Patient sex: F
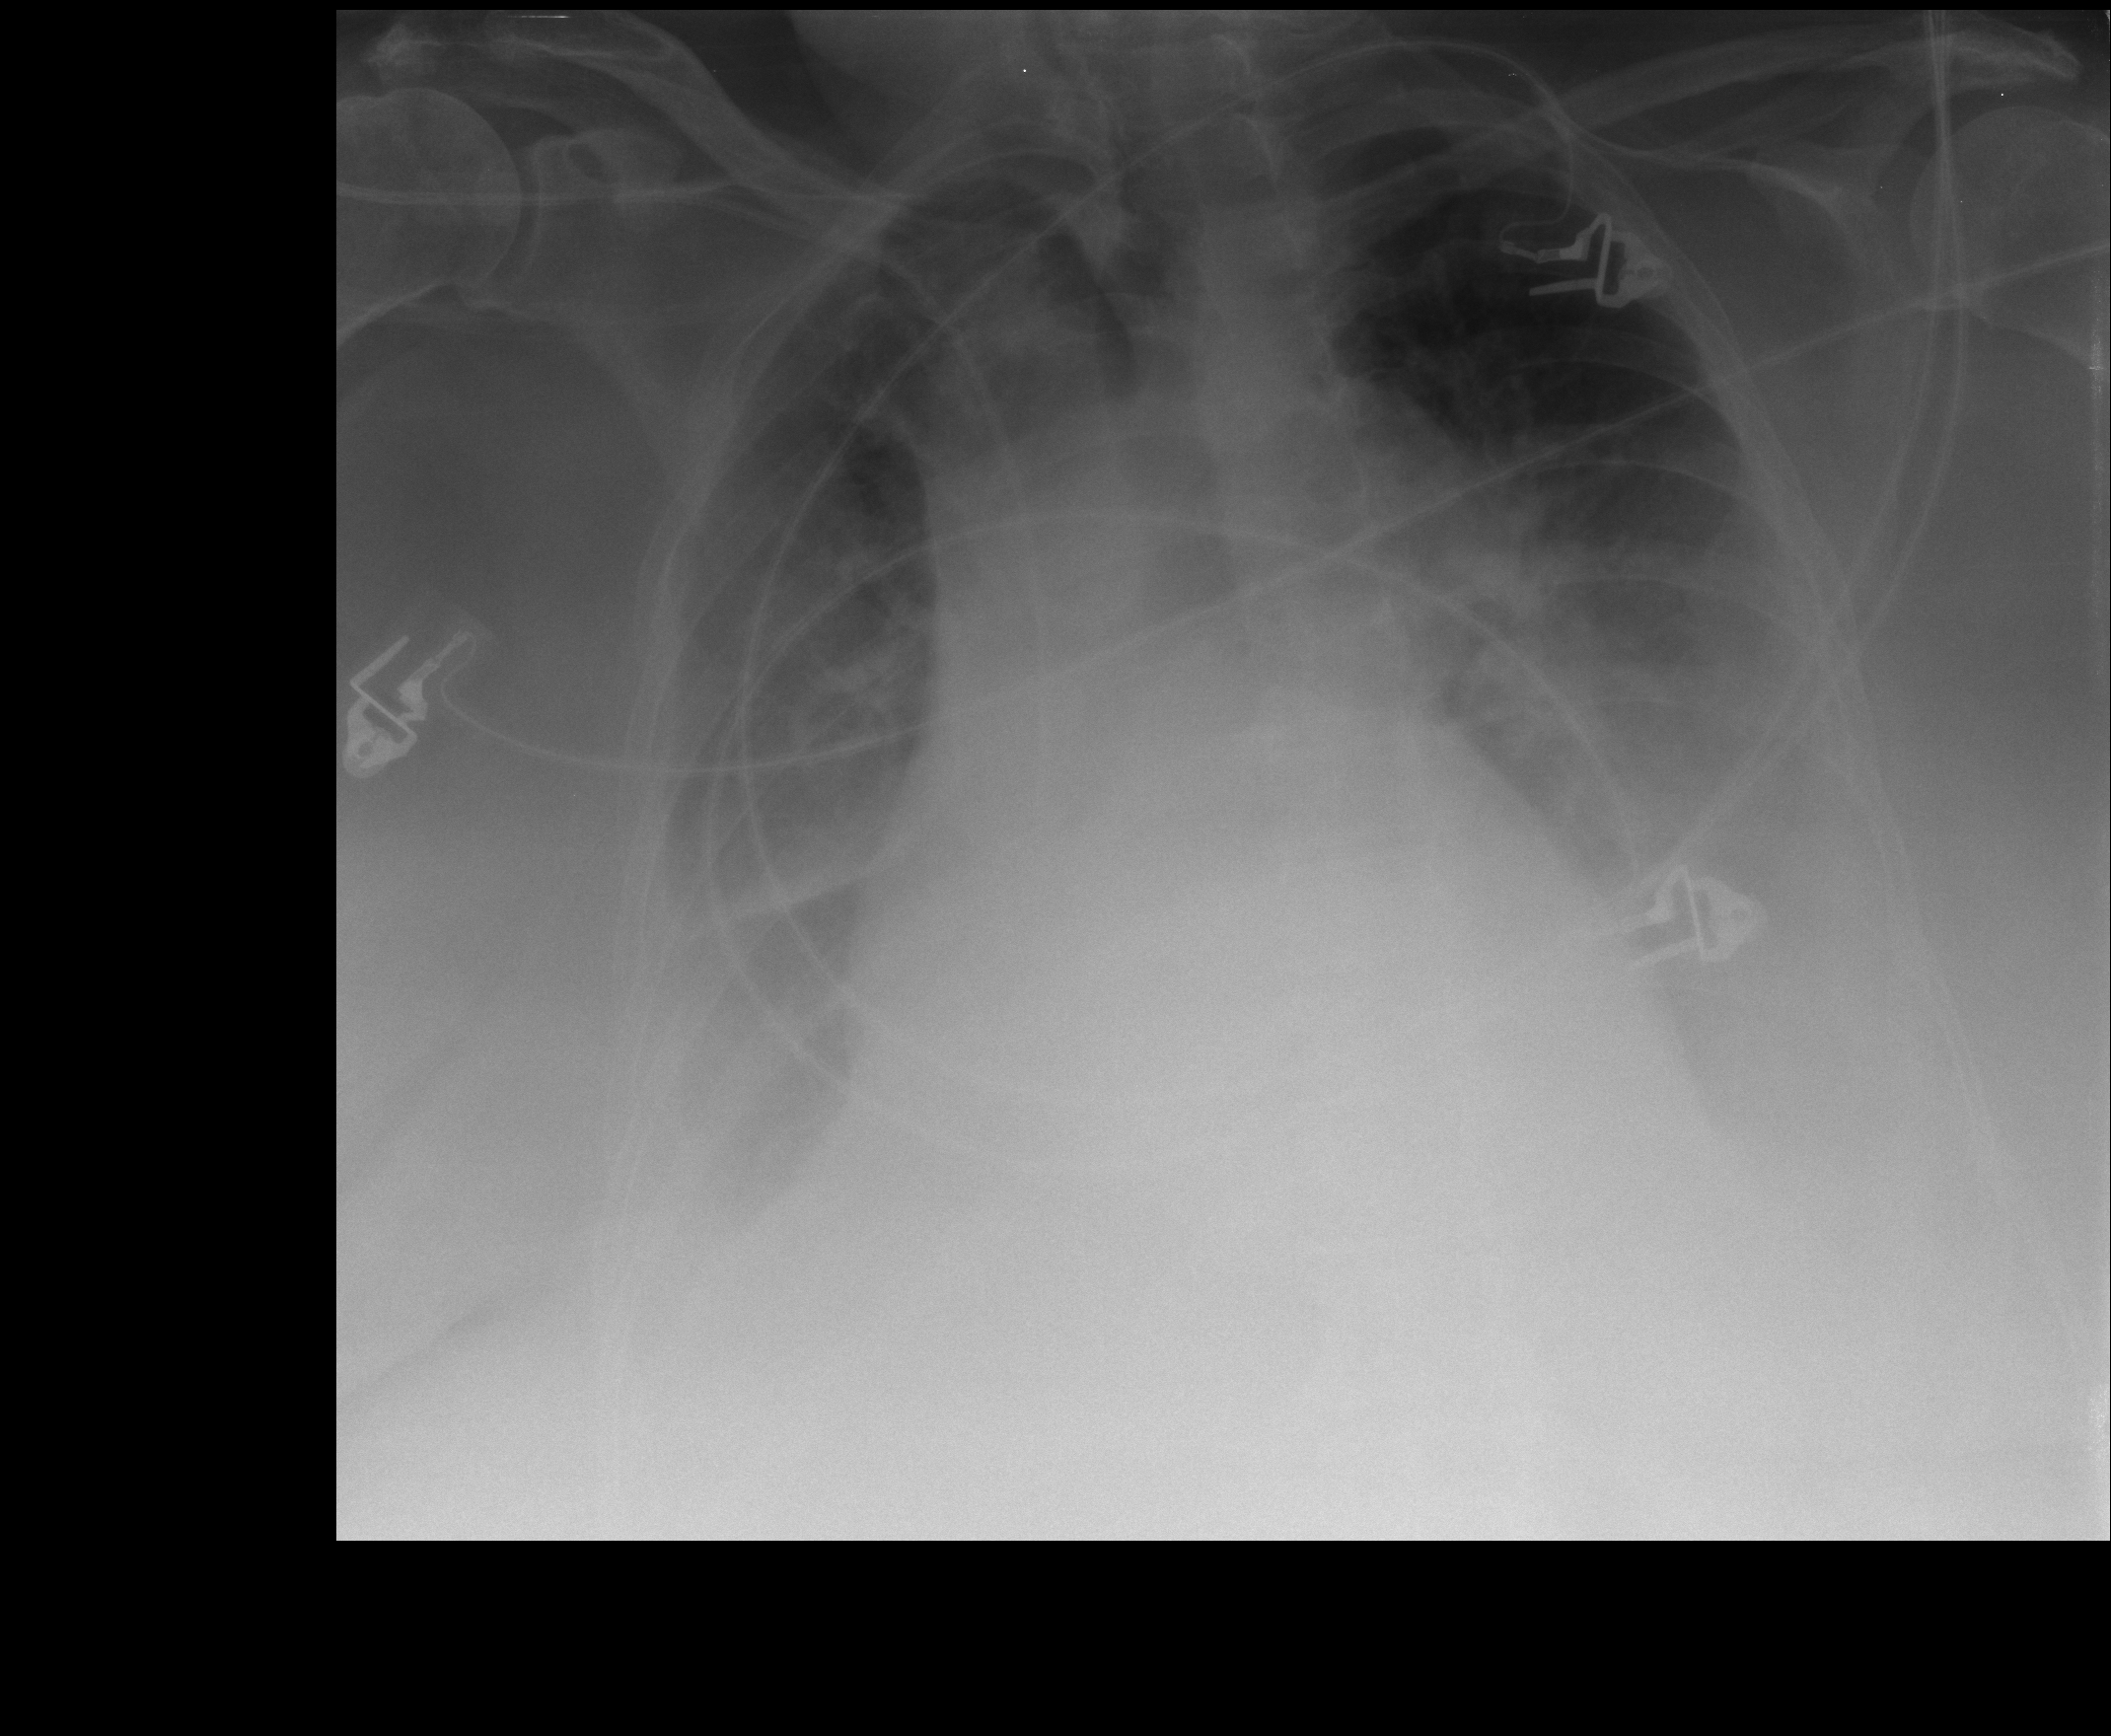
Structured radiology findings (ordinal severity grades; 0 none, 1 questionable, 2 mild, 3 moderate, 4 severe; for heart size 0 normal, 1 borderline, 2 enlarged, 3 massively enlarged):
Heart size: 2
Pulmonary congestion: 3
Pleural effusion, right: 3
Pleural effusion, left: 3
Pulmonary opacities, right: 0
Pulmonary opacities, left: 0
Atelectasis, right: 2
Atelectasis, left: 2